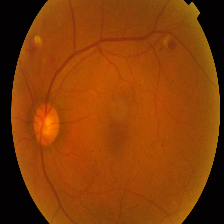
Diabetic retinopathy grade: Proliferative DR